Question: I'm checking my website right now with Firefox 5, and I see that the rendering of the fonts is terrible.
This is the difference between Firefox (5) and Chrome : just see for example the text 'Jeffe' how is rendered...

The default font-family is :
'''
font-family:"Times New Roman", Times, serif;
'''
Why this behaviour? And how can I fix this trouble?
My actual OS : Windows 7 Professional
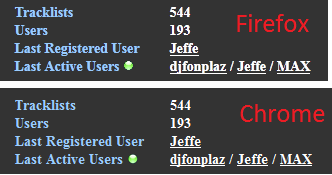
Answer: You can try using CSS Reset to reduce inconsistencies between different browsers.
Look up: <URL>, or search online for 'css reset'.
I can't guarantee that this will work, but it should help. You can even customize it to get what you want.
(IMO, it's not that horrible. I actually like the font better than chrome.)
# Note:
Brad said (in your comments) that you should not depend on rendering fonts in a specific way. I agree with this. In addition, some people may like the font the way it is. It is much better to leave it alone, rather than trying to control the font rendering.